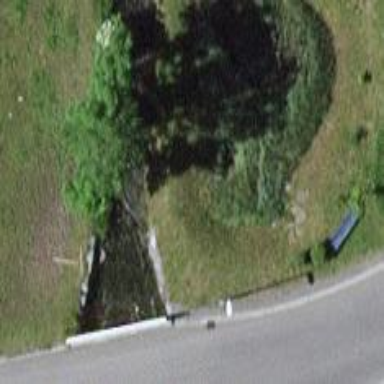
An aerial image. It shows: Pond surrounded by natural water.